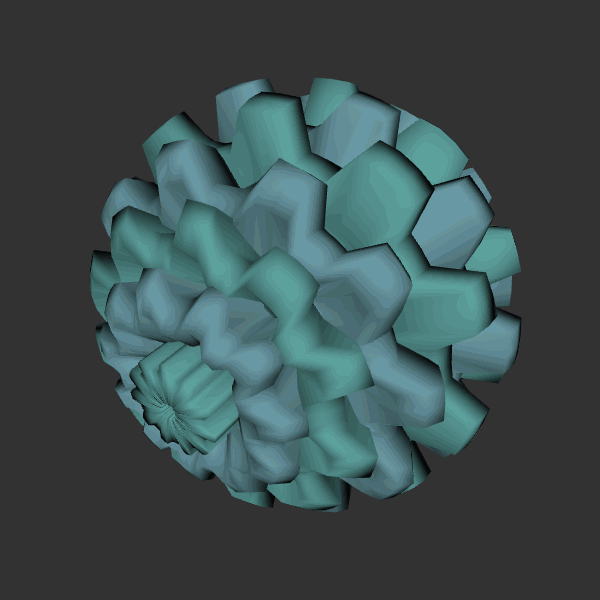
Background: dark